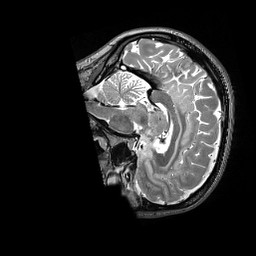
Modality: T2w
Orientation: sagittal
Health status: healthy
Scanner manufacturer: siemens
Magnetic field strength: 3 T
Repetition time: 3.2 s
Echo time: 0.565 s